Question: I have some data on my project firestore. It seems like this:

I am trying to sort this data by SKU. As you can see it is in a list. How can I give its field path to 'orderBy()' method?
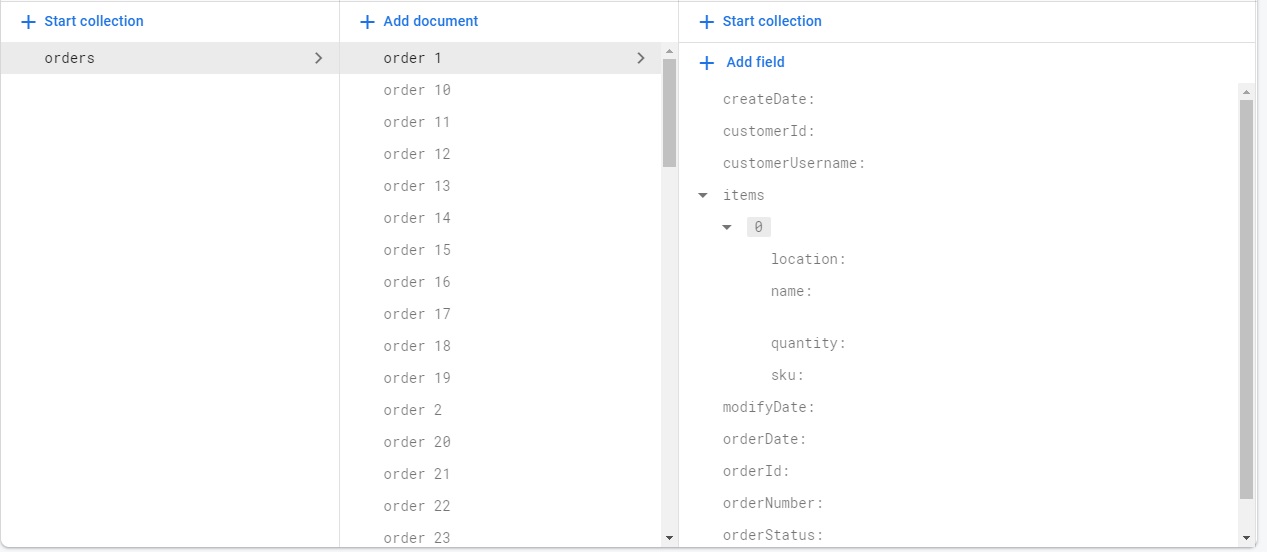
Answer: There is no way to sort the document you've shown on a SKU value, since that value exists in an array field and there could be multiple values.
If you want to sort on a specific SKU value, add a field (e.g. 'skuForOrdering') to the document and sort on that with 'orderBy('skuForOrdering')'.